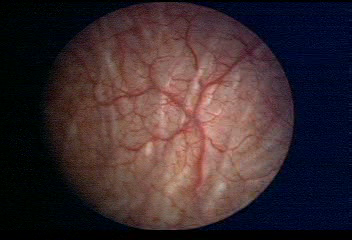
Modality: WLC
Class: Normal mucosa
Bladder cancer association: No